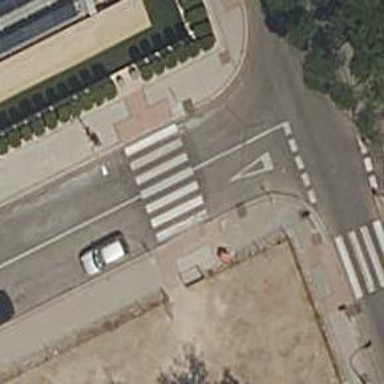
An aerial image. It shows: Marked road crossing.